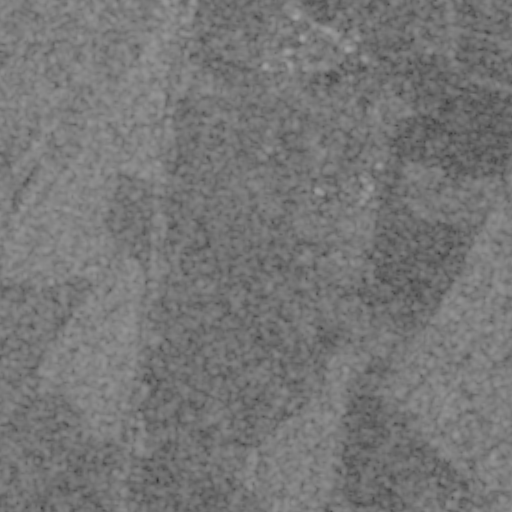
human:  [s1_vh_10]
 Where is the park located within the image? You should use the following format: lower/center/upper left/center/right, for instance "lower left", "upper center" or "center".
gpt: The park is located in the upper right of the image.
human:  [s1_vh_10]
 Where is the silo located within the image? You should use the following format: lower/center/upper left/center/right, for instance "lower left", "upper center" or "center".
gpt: The silo is located in the center right of the image.
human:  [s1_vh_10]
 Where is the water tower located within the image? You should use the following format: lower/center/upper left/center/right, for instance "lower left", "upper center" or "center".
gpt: The water tower is located in the upper center of the image.
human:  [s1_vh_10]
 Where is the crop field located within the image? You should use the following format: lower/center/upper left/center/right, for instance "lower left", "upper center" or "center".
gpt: There is no crop field in the image.

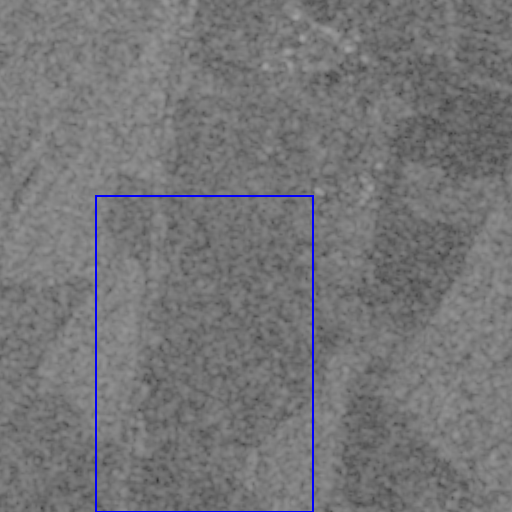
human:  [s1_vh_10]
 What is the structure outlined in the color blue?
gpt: The structure outlined in blue is a crop field.
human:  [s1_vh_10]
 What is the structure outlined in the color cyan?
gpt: There is no cyan outline.